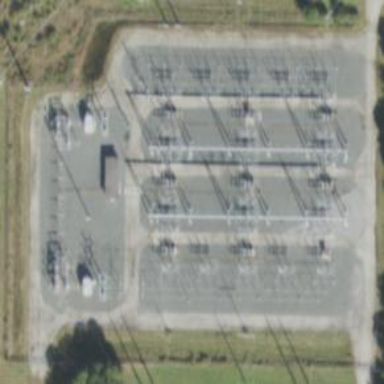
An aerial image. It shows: Switch for power supply.